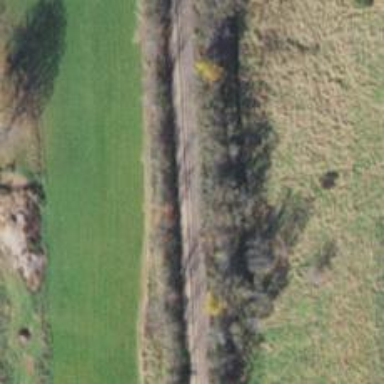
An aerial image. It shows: Railway track.